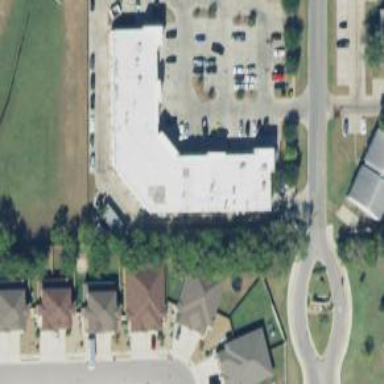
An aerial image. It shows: Healthcare clinic.